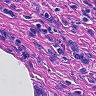
Metastatic tissue present: yes